Interaction volume radius: 10 \u00c5
Interaction volume height: 10 \u00c5
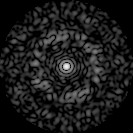
Disorder parameter: 0.8443